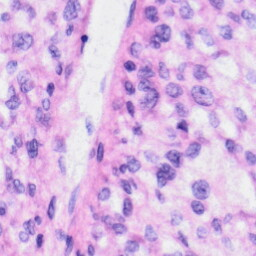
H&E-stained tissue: Liver